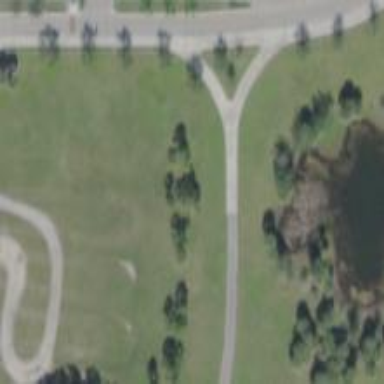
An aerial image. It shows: Disc golf basket.